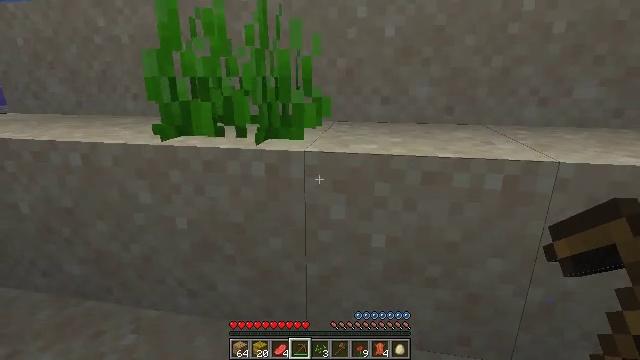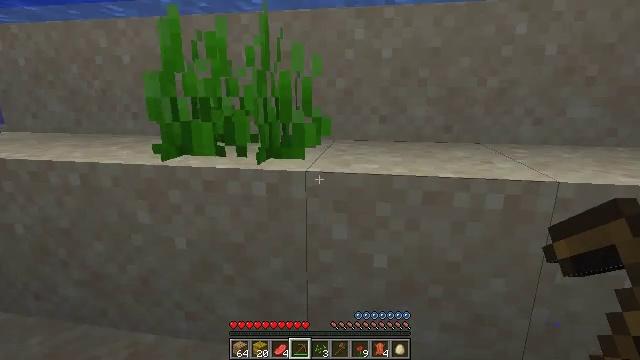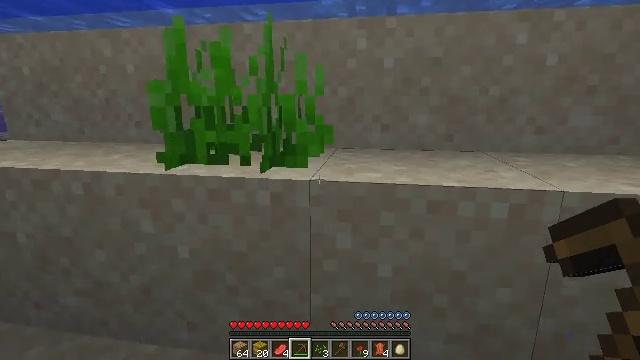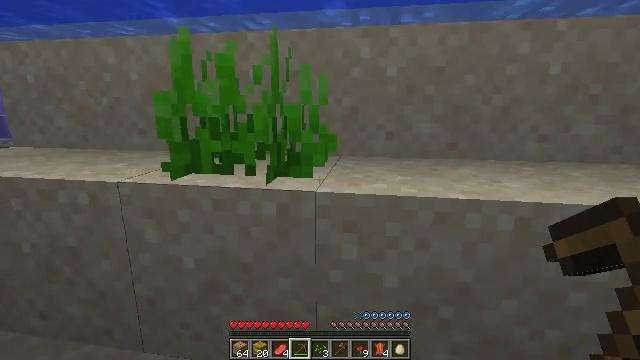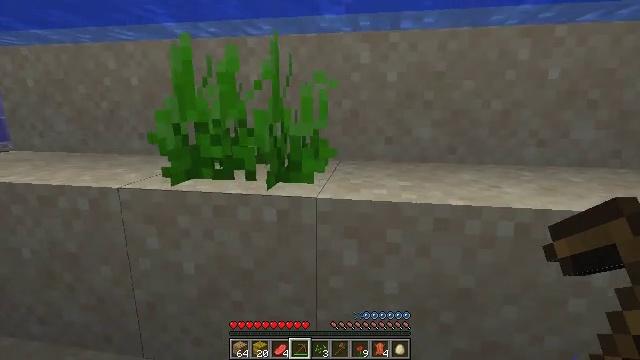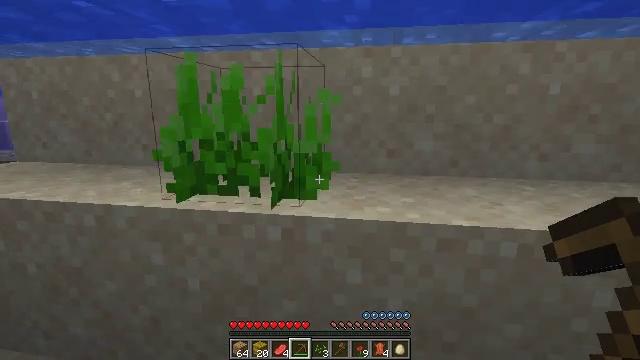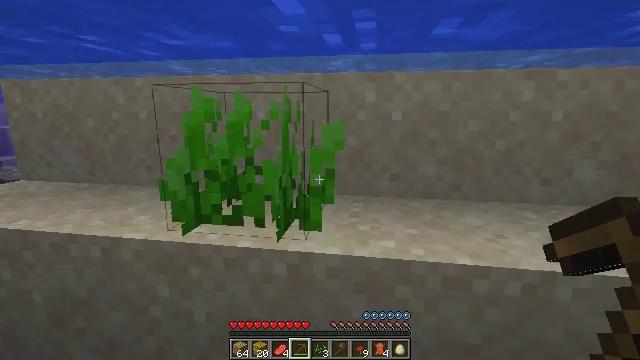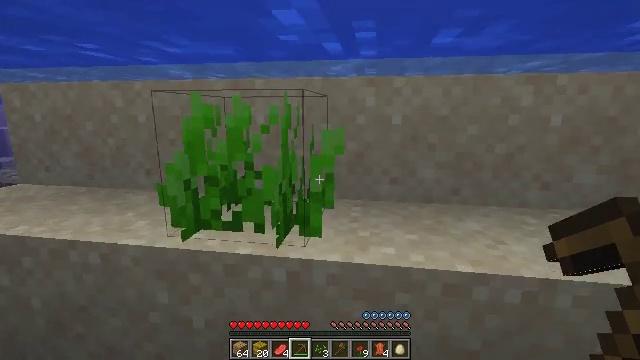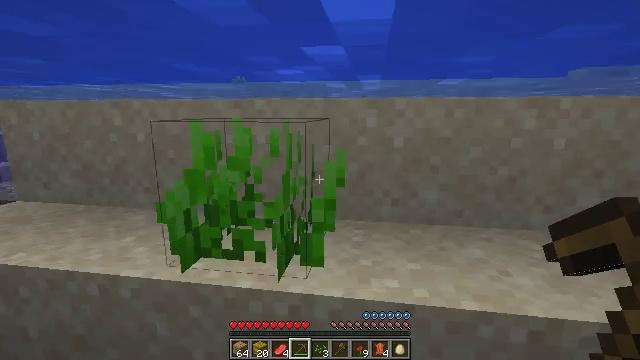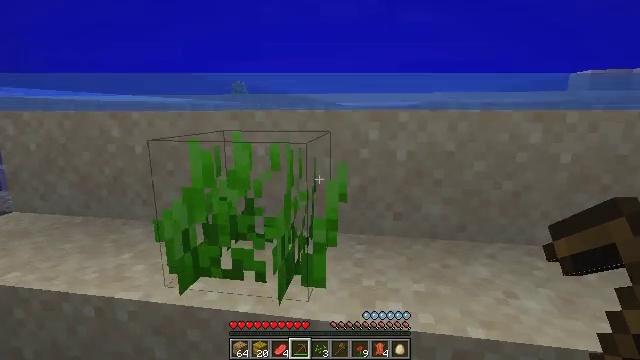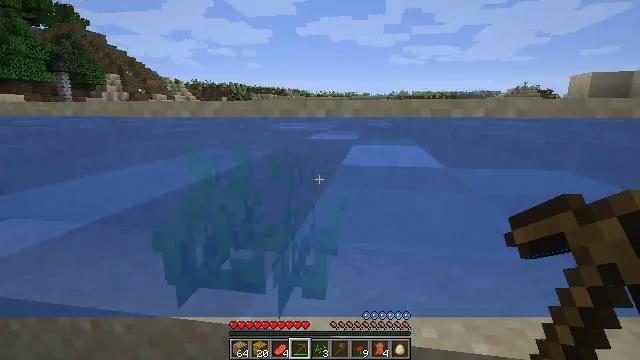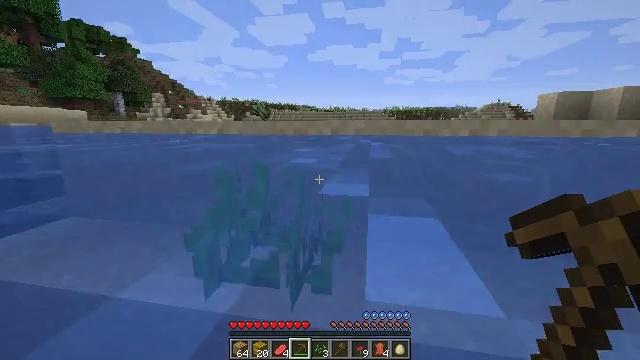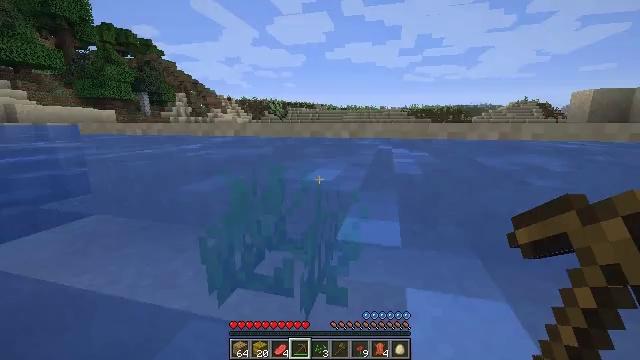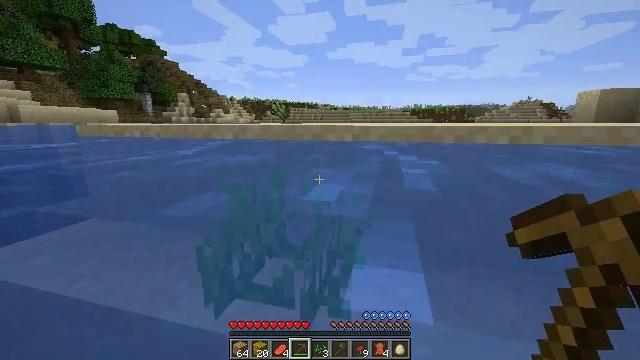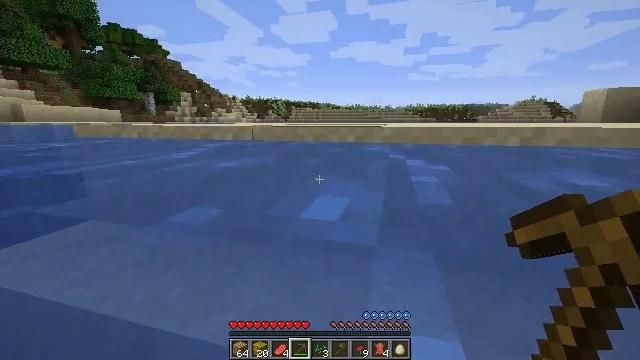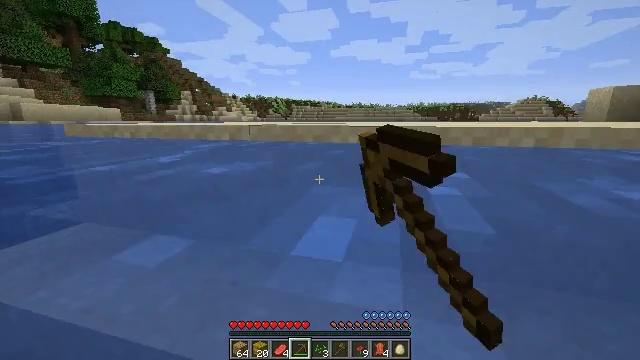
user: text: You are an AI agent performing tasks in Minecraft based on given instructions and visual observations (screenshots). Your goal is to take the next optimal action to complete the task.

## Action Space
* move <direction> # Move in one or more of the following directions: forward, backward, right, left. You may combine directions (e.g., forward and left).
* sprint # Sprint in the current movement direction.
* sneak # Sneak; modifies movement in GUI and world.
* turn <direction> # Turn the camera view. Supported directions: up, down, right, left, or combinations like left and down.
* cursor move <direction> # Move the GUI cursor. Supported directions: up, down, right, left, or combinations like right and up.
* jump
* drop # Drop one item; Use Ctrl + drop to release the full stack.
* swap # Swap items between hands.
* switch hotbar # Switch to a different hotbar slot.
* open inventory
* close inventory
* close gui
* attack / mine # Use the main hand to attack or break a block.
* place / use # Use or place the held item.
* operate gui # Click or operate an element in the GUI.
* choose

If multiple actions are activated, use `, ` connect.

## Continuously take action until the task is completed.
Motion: motion action
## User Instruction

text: Gather seagrass near the seafloor.
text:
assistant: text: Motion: move forward, turn up
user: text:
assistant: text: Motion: move forward, turn up
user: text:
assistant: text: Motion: move forward, jump
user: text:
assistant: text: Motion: move forward, jump
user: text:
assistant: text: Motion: move forward, jump
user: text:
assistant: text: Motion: move forward, jump
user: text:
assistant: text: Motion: move forward, jump
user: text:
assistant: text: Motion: move forward
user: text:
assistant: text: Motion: move forward
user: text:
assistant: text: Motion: move forward
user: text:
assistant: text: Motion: move forward, turn left
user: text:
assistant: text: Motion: move forward, turn left
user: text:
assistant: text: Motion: move forward
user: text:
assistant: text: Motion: move forward, attack / mine
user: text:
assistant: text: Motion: move forward, attack / mine
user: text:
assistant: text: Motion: move forward
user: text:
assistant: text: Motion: move forward
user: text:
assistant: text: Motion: move forward
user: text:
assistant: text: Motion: no_op